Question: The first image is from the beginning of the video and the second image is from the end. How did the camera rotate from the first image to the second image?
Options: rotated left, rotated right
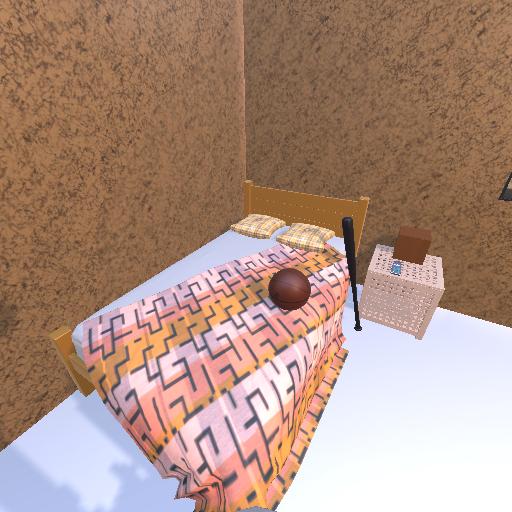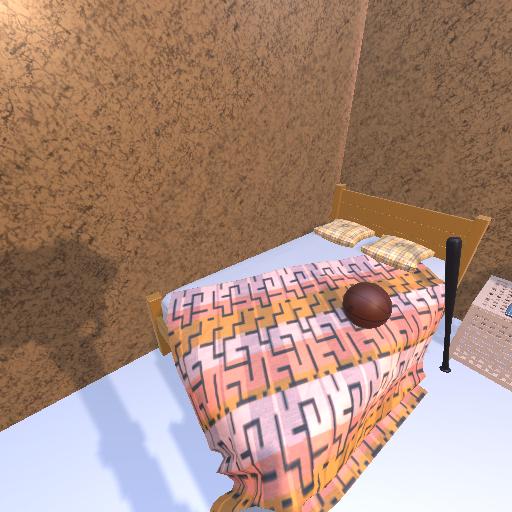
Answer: rotated left